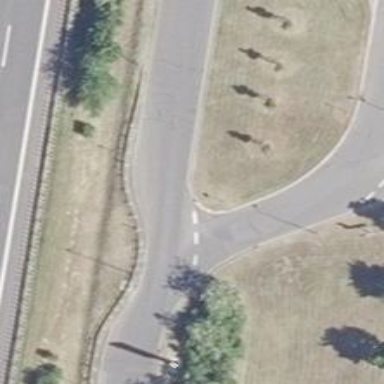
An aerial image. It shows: Asphalt service road.